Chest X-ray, AP view. Patient: 17 years old, sex F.
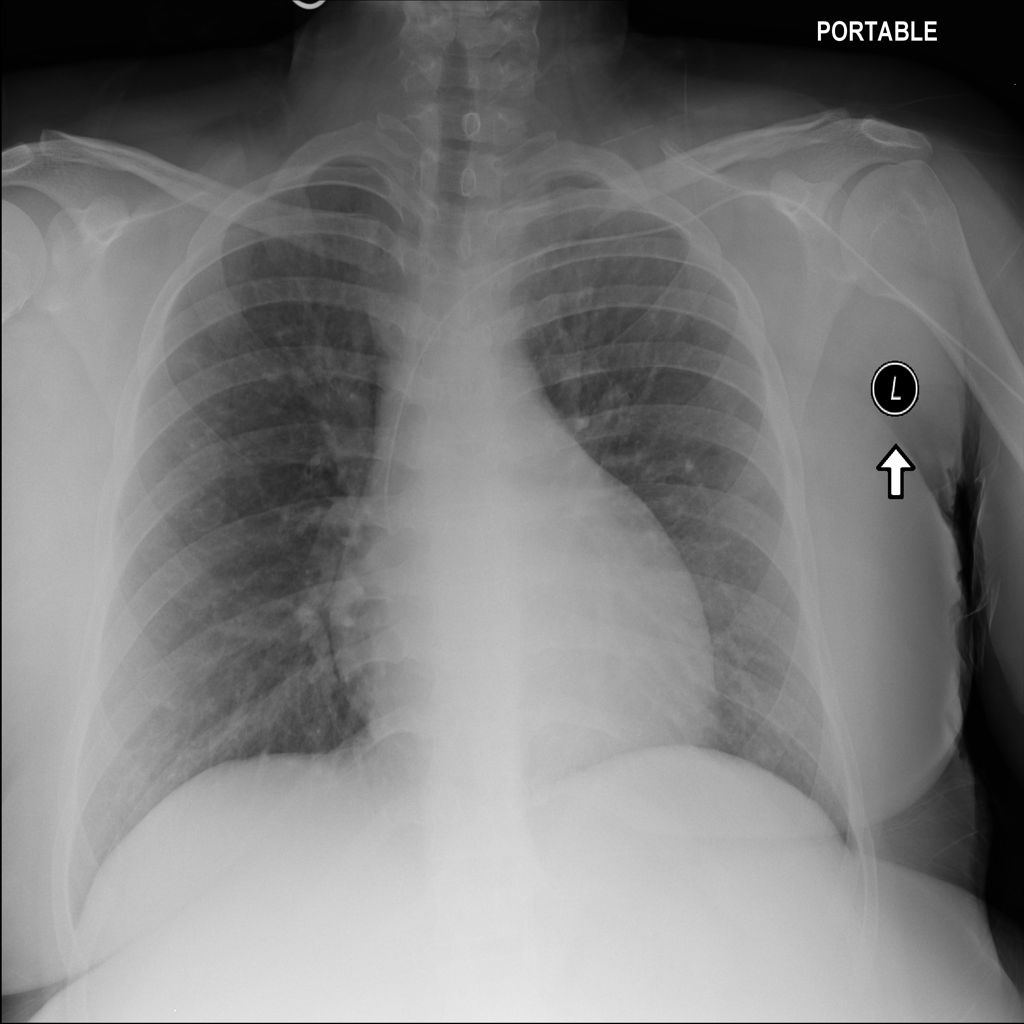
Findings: No Finding